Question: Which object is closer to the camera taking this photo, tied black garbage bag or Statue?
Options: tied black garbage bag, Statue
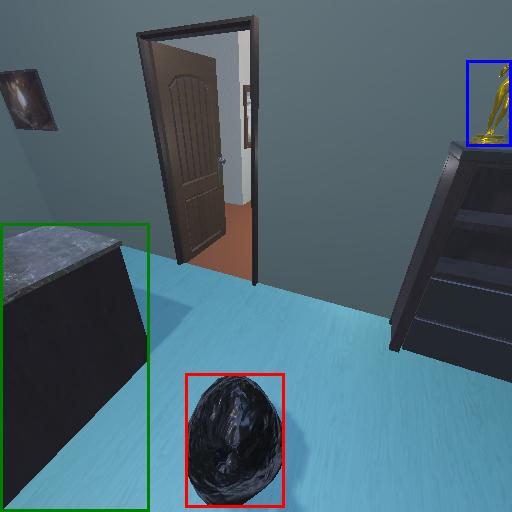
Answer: tied black garbage bag